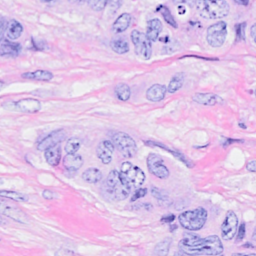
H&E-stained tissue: Breast